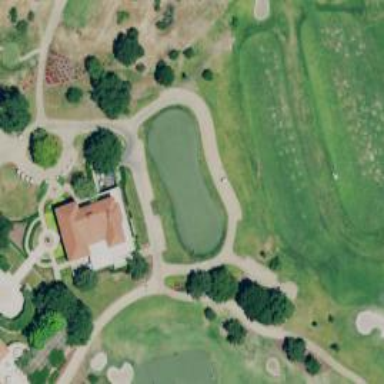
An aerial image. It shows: Service road designated as golf cart path.